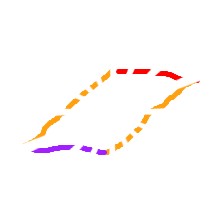
Shape: parallelogram